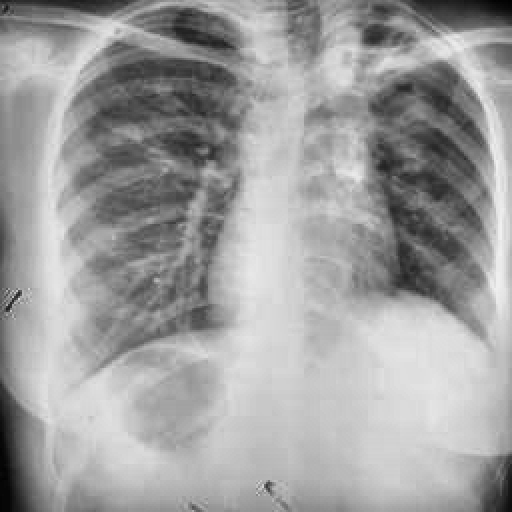
Finding: TUBERCULOSIS